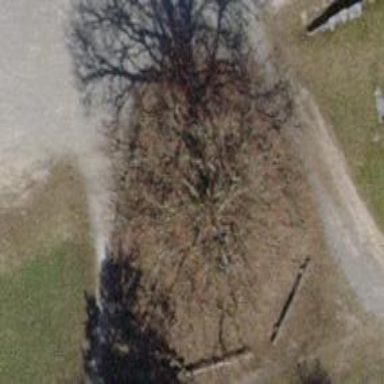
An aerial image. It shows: Bench.